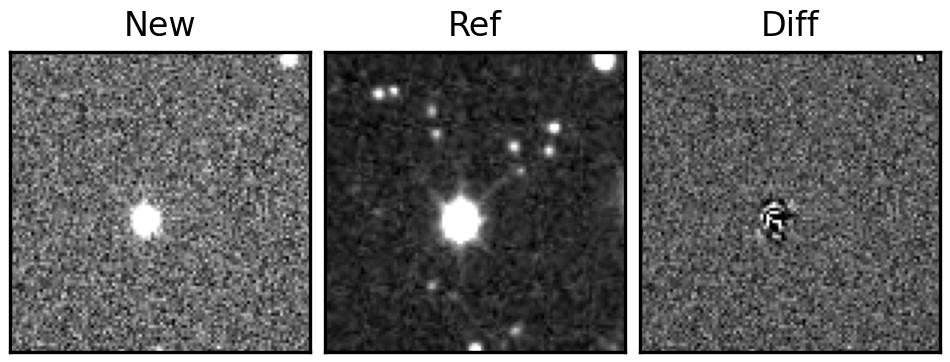
Label: bogus